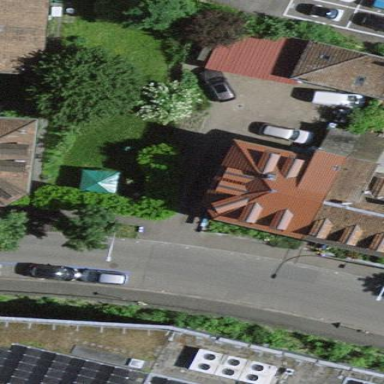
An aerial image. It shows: Semidetached house.